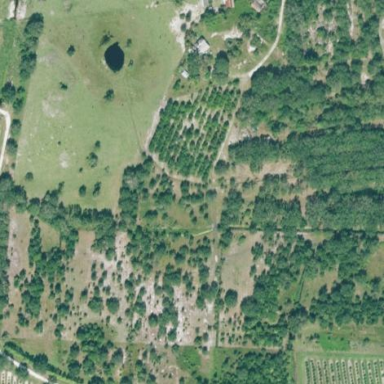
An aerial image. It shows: Plant nursery with trees.